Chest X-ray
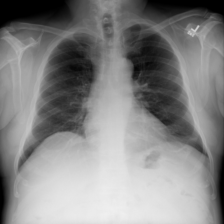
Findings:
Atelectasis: negative
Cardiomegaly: negative
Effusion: negative
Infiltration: negative
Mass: negative
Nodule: negative
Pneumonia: negative
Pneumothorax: negative
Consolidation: negative
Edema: negative
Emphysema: negative
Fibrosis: negative
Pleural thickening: negative
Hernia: negative